Field crop: maize
Growth stage: 2
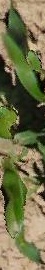
Species: maize